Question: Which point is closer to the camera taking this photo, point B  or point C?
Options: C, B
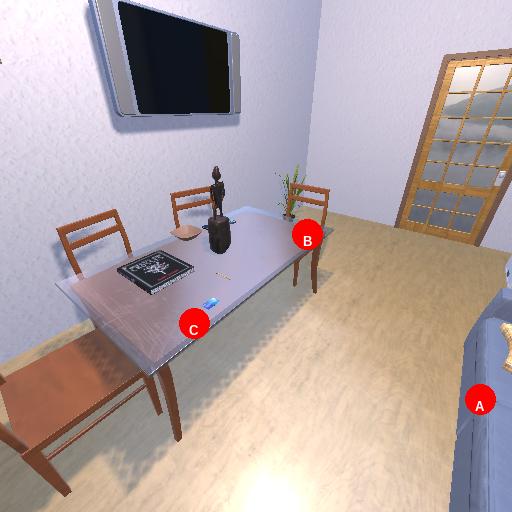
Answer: C